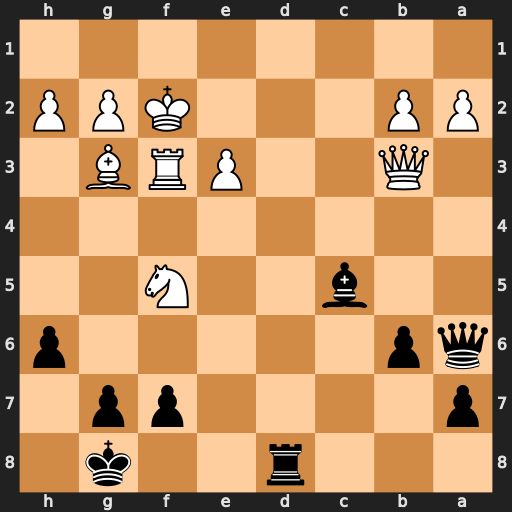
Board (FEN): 3r2k1/p4pp1/qp5p/2b2N2/8/1Q2PRB1/PP3KPP/8
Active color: b
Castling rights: -
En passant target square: -
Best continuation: Rd2+ Kg1 Qe2 Rf2 Rd1+ Qxd1 Qxd1+